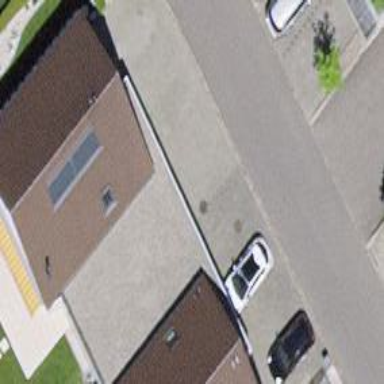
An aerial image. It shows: Garage building.